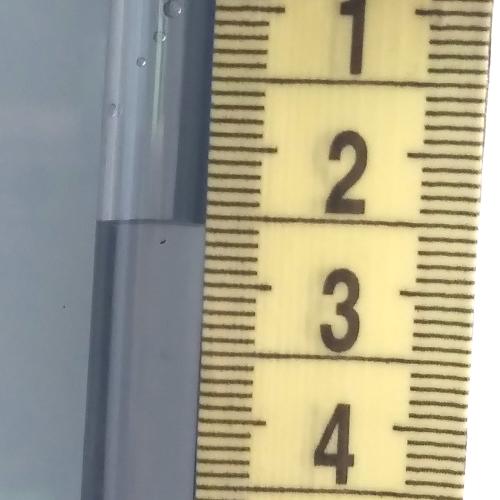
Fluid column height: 2.6 cm